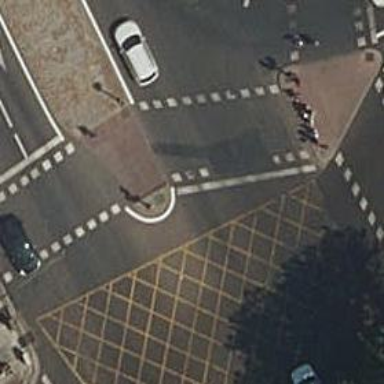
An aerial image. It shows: Traffic signals at road crossing.